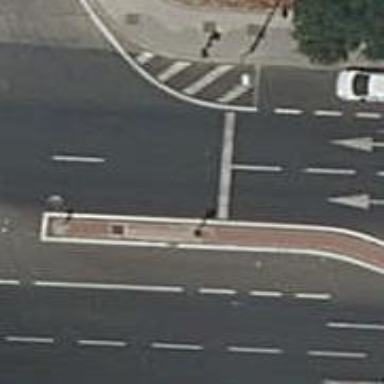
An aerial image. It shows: Road with traffic signals.